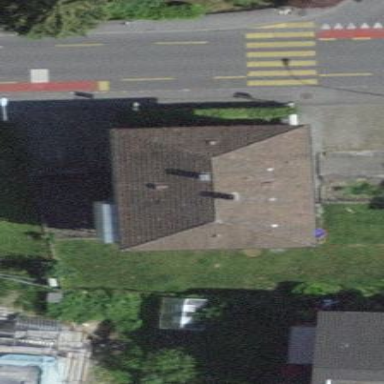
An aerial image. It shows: Hipped roof apartment building.